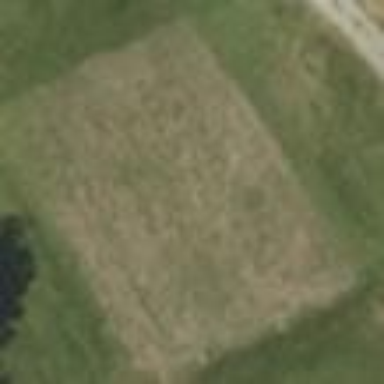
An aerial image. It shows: Golf tee.